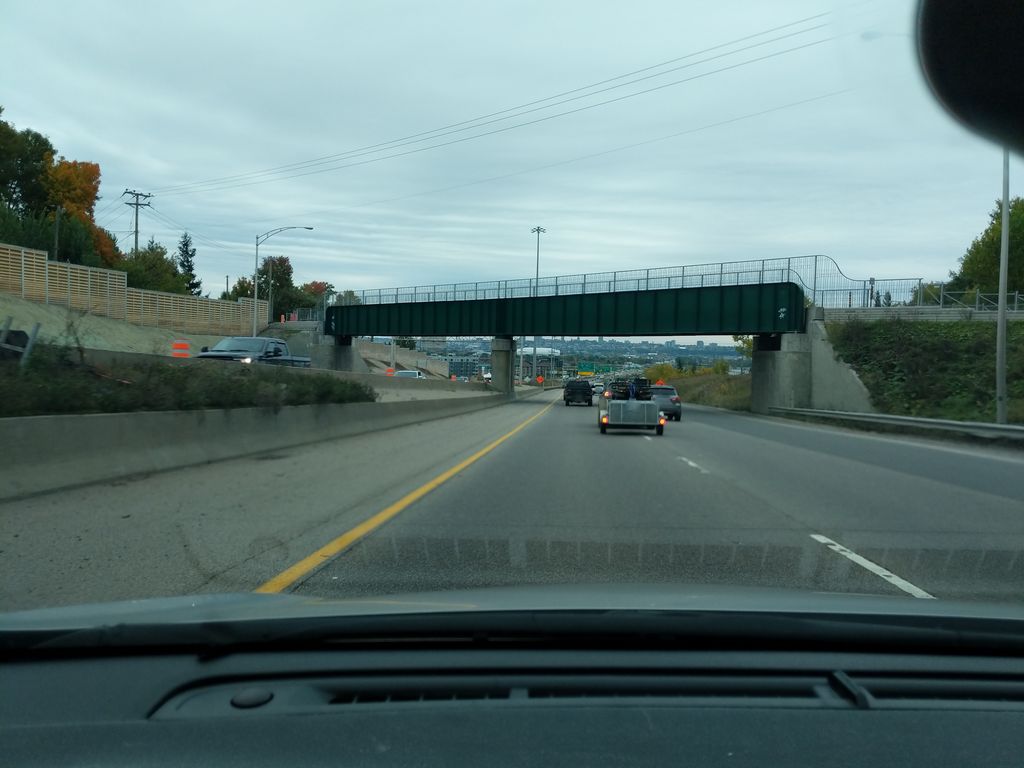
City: quebec_city